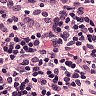
Metastatic tissue present: no